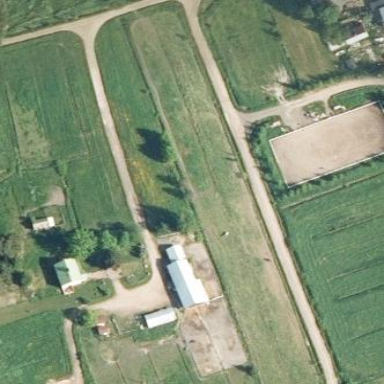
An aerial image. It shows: Farmyard area.